Interaction volume radius: 5 \u00c5
Interaction volume height: 25 \u00c5
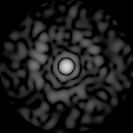
Disorder parameter: 0.8871